Interaction volume radius: 10 \u00c5
Interaction volume height: 15 \u00c5
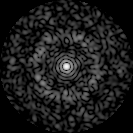
Disorder parameter: 0.8342